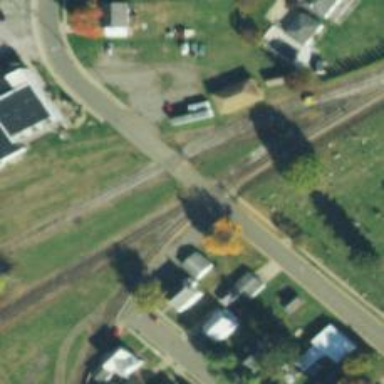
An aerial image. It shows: Level crossing along the railway.